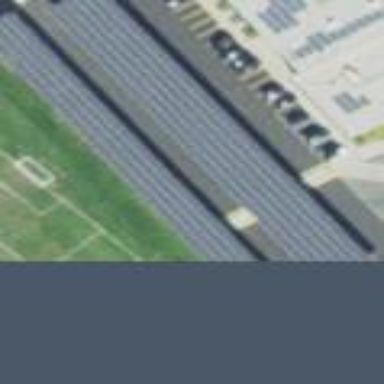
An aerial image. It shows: Solar power plant with photovoltaic panels on the roof generating electricity.